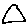
Label: triangle